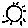
Label: sun